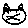
Label: cat